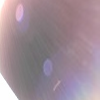
Label: sunburn